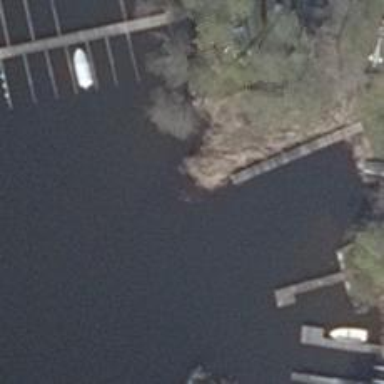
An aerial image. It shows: Man-made pier.